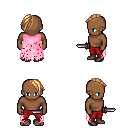
a pixel art fantasy rpg character, male body template, human, dark skin, pink tattered cape, red pants, light blonde long mohawk hairstyle, maroon shoes, dagger, four views (front, back, left, right), 2x2 character sprite sheet, small pixel art, hard edges, no anti-aliasing